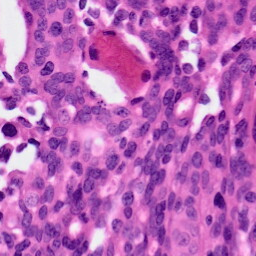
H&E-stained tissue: Ovarian